Field crop: tomato
Growth stage: 1
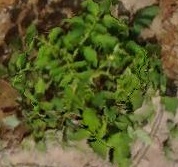
Species: tomato